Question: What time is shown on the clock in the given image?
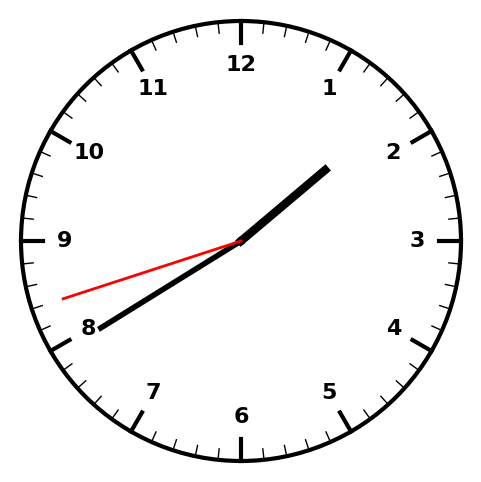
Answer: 01:39:42